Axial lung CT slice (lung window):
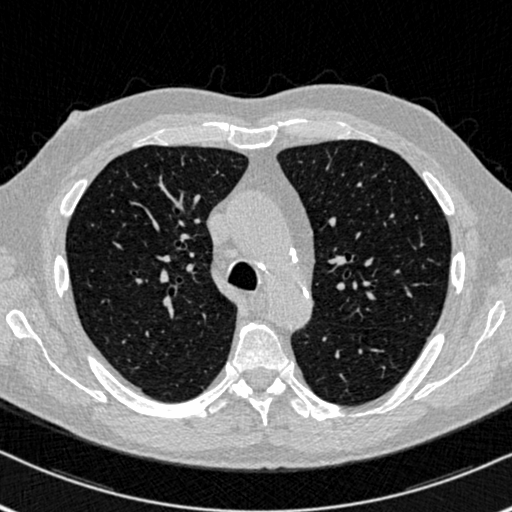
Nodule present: no